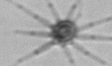
Label: Ophiaster